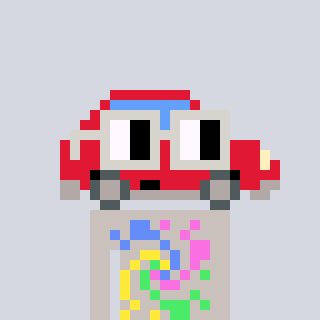
a pixel art character with square light gray glasses, a car-shaped head and a foggrey-colored body on a cool background